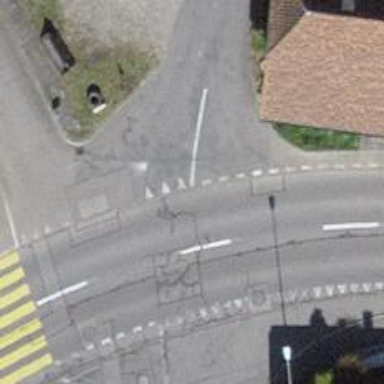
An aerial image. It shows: Road with "give way" sign.